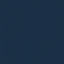
Land use / land cover class: SeaLake